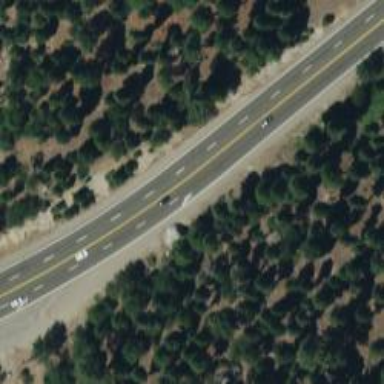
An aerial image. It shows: Asphalt road designated as trunk highway.